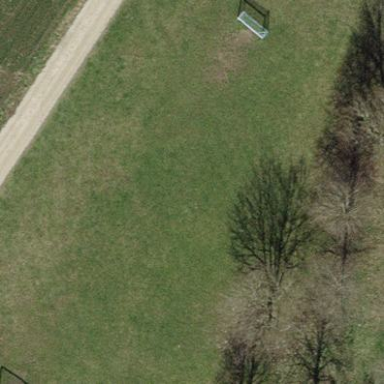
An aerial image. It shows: Grass pitch designated for soccer.